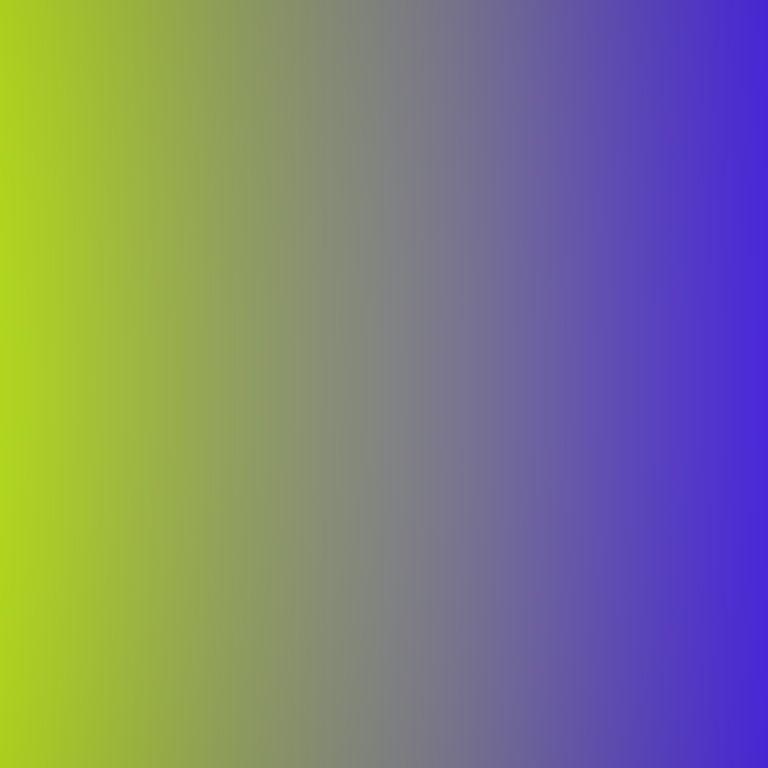
Abstract light effect, smooth gradient from vibrant yellow to deep blue, calm atmosphere, soft glow, no room, no furniture, no objects.